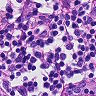
Metastatic tissue present: no